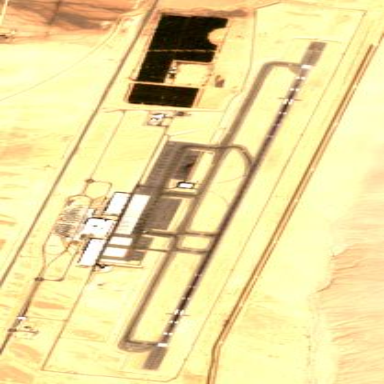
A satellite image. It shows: International aerodrome airport.